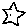
Label: star